Question: I have a following kinde of fields:
'''
public static final String "some text1", "Test";
public static final String "some text2", "test222";
public static final String "some text3", "someothervalue";
'''
I wanted make it like this:
'''
public static final String "some text1";
public static final String "some text2";
public static final String "some text3";
'''
I'm using like this regEx: ,([^=]*)

But it is matching first line and the rest of the string with semicolon
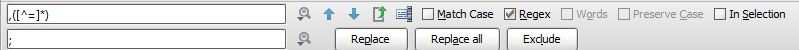
Answer: Simply use this: '(?=,)(.*
?)(?=;)' which finds starting character with '(?=,)' and ending '(?=;)' and replace it with an empty string.